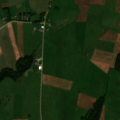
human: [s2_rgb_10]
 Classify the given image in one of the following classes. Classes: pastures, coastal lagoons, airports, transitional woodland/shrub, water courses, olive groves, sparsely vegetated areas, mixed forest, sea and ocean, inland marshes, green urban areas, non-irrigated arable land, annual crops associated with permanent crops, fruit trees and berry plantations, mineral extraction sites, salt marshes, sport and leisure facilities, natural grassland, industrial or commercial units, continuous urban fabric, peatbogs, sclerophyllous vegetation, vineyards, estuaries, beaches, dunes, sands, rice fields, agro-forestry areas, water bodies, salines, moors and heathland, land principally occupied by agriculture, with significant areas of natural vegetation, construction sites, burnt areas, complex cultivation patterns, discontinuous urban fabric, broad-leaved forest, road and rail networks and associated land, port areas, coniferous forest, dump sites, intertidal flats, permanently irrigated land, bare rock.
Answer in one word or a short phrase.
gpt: non-irrigated arable land, complex cultivation patterns, land principally occupied by agriculture, with significant areas of natural vegetation